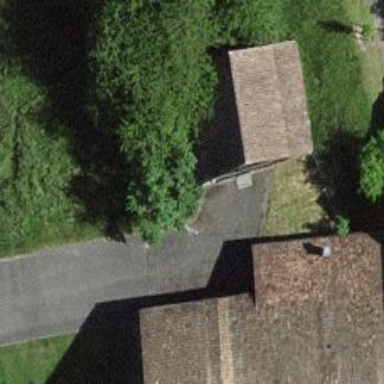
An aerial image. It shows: Shed.